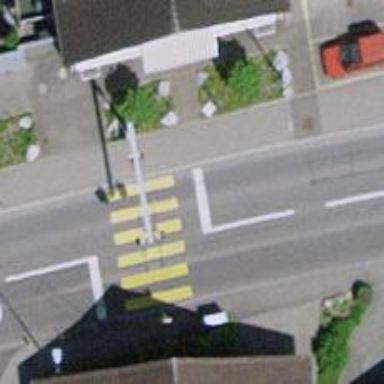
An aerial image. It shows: Marked road crossing.